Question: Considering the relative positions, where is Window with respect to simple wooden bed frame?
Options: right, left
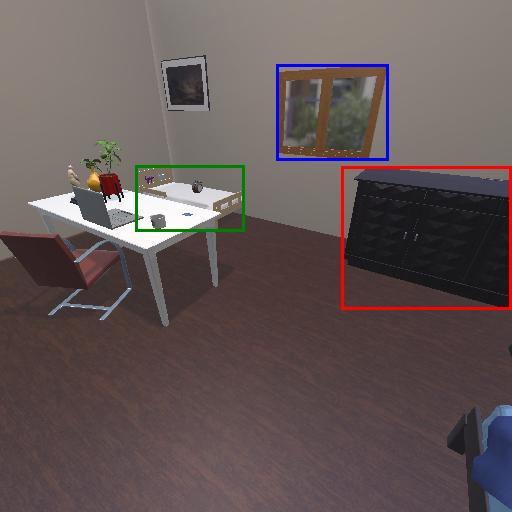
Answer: right